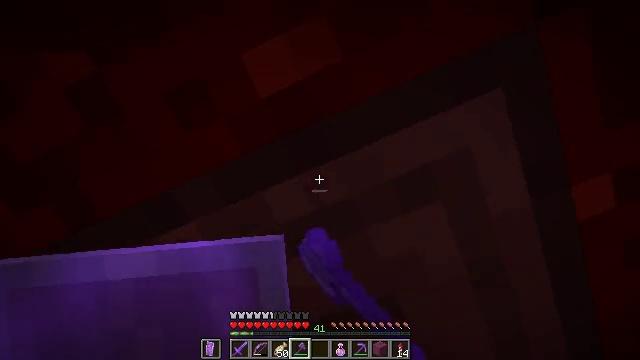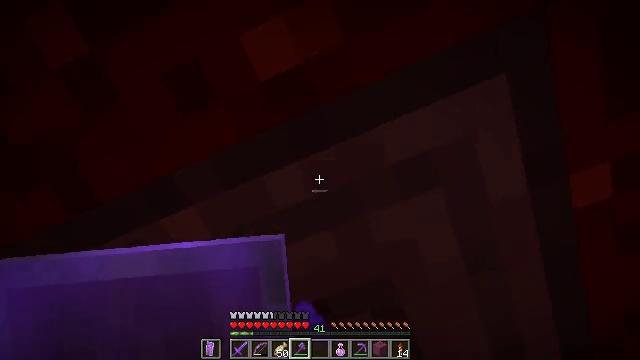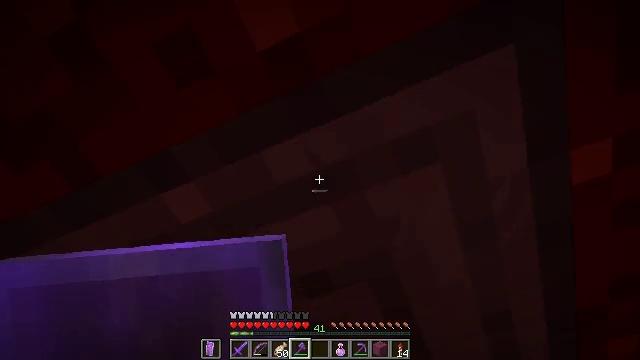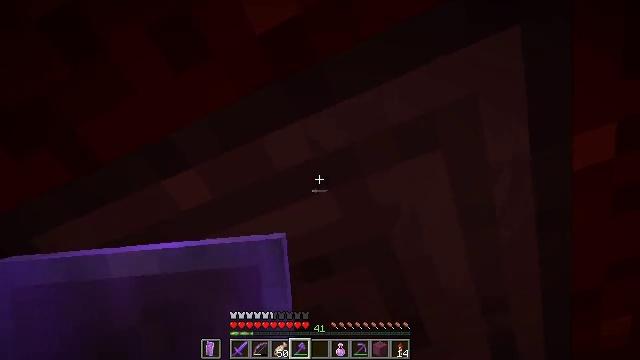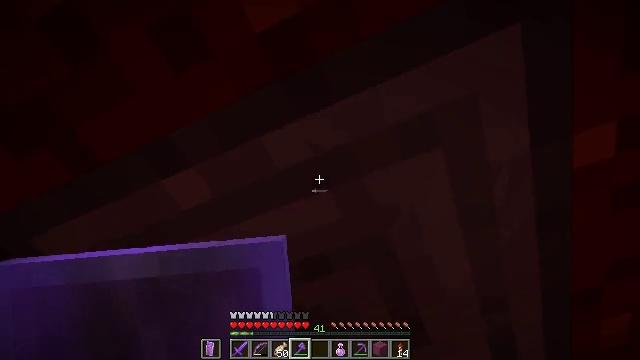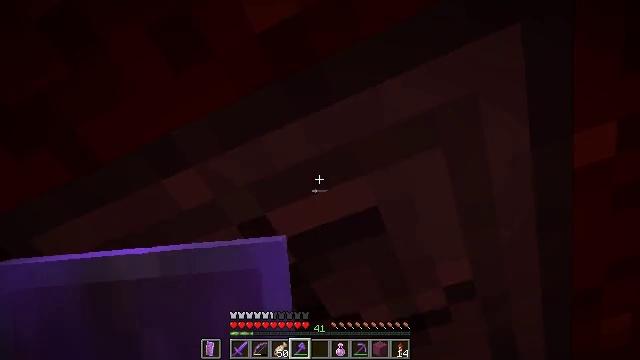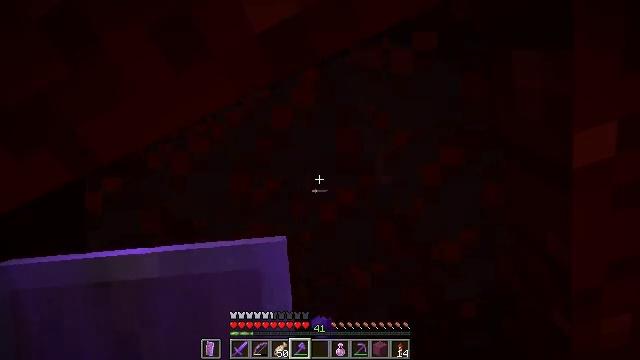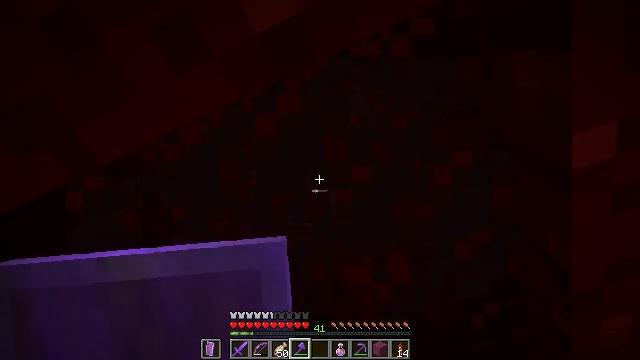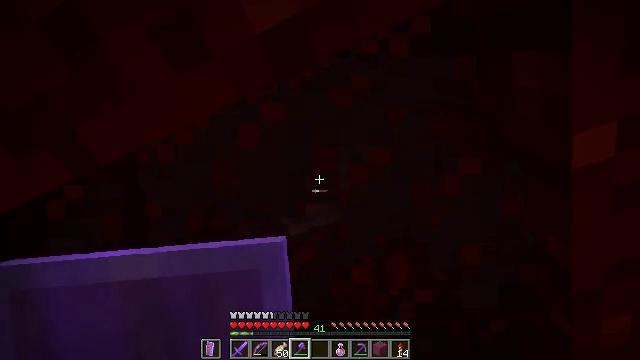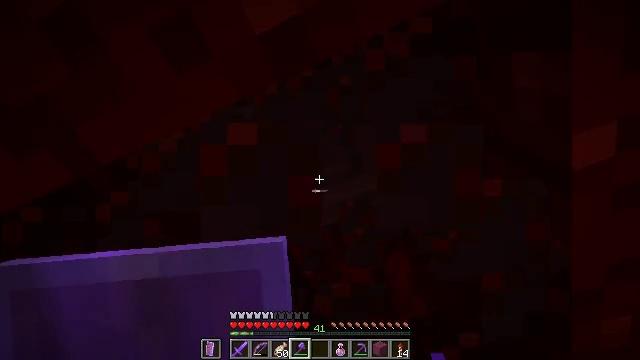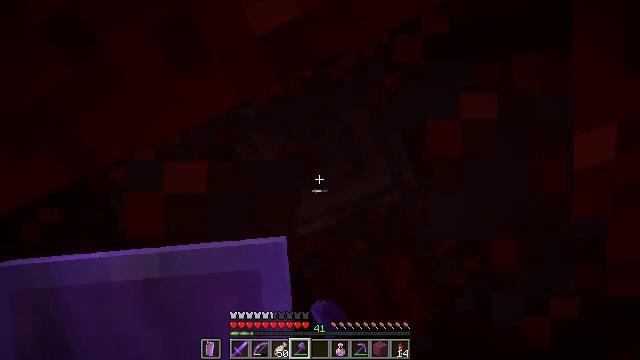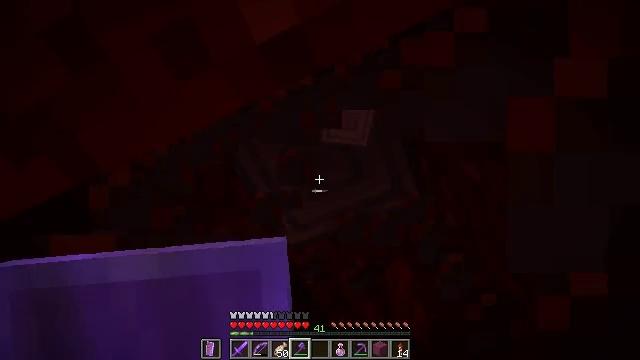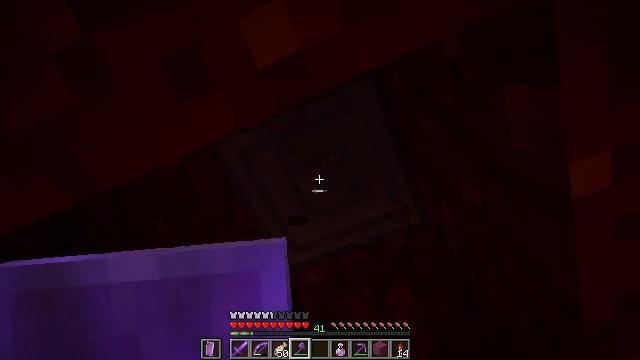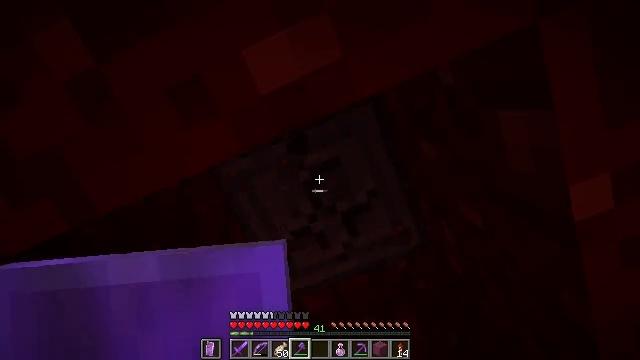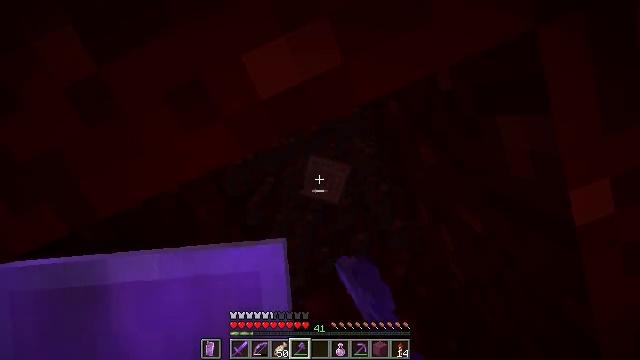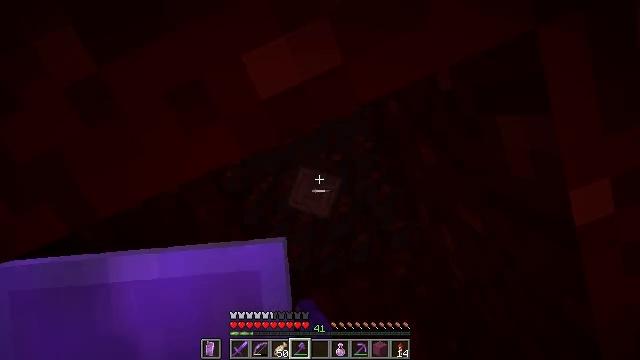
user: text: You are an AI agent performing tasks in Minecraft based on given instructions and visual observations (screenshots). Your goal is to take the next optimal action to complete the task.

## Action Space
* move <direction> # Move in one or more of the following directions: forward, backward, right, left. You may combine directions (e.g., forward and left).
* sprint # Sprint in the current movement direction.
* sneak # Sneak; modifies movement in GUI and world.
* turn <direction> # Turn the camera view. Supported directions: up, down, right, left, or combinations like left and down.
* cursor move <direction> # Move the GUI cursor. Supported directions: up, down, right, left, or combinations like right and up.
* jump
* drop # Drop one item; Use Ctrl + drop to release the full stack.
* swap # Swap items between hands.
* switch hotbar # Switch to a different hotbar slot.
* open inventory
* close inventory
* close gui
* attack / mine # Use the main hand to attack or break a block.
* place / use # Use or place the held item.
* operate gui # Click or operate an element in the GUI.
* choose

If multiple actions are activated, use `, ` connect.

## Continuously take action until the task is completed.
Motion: motion action
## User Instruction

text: Collect crimson stem for building materials.
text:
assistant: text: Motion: turn down
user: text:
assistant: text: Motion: turn down
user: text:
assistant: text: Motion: turn down
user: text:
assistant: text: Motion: no_op
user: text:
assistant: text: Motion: attack / mine
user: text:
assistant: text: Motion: attack / mine
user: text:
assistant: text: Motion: attack / mine
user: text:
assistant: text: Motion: attack / mine
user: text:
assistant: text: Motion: attack / mine
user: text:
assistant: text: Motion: attack / mine
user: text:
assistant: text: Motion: turn up, attack / mine
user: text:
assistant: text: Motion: turn up, attack / mine
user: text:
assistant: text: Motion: turn up, attack / mine
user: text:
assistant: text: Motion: turn up, attack / mine
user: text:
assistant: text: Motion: attack / mine
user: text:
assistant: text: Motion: attack / mine
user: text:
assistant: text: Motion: attack / mine
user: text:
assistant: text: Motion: attack / mine
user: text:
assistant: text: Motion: attack / mine
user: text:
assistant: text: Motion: attack / mine
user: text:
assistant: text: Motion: attack / mine
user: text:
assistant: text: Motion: attack / mine
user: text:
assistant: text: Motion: attack / mine
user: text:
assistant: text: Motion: attack / mine
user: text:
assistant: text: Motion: attack / mine
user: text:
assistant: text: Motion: attack / mine
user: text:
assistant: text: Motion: attack / mine
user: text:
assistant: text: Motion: attack / mine
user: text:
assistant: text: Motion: attack / mine
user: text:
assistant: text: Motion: no_op